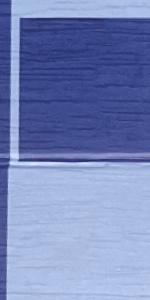
Label: Empty